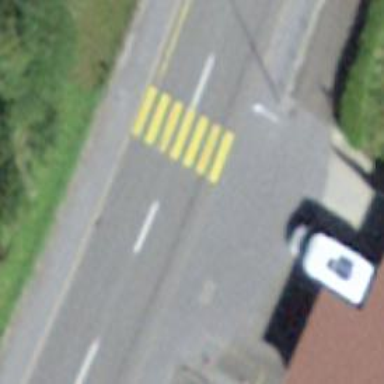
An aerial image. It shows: Uncontrolled crossing on the road.